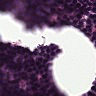
Metastatic tissue present: no